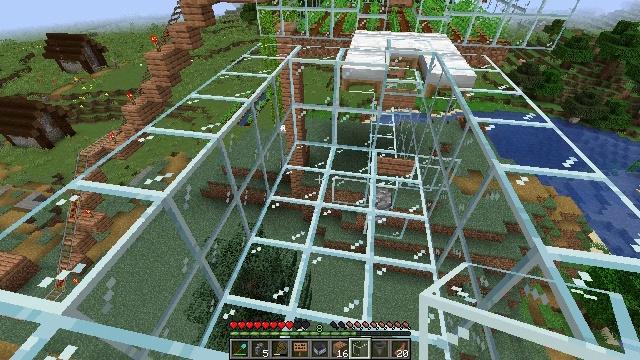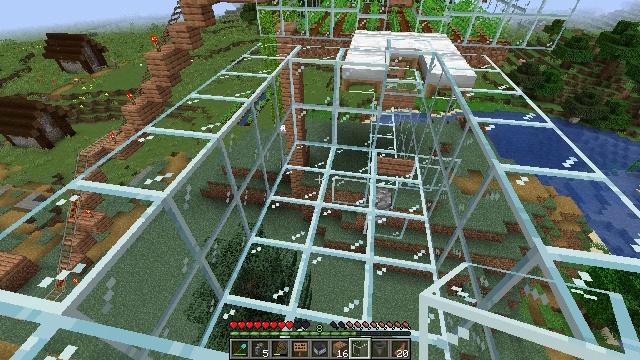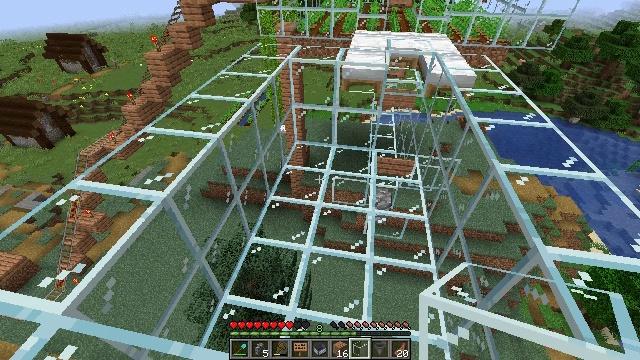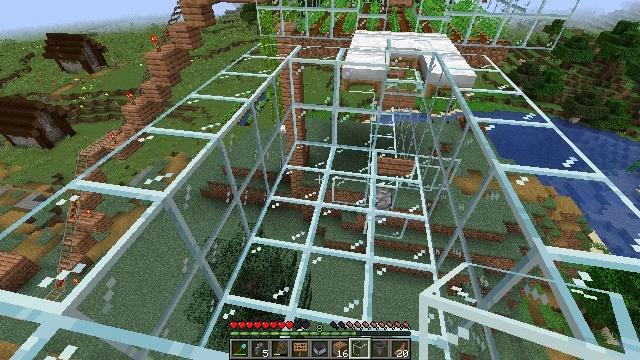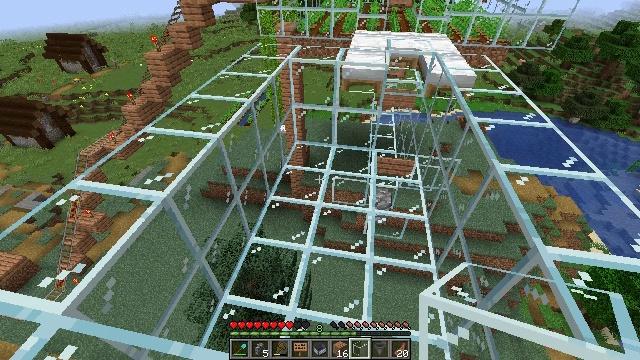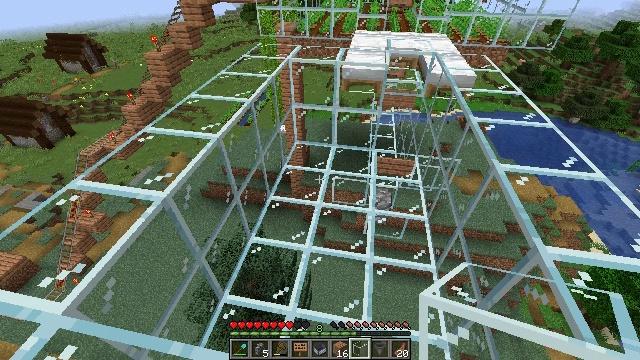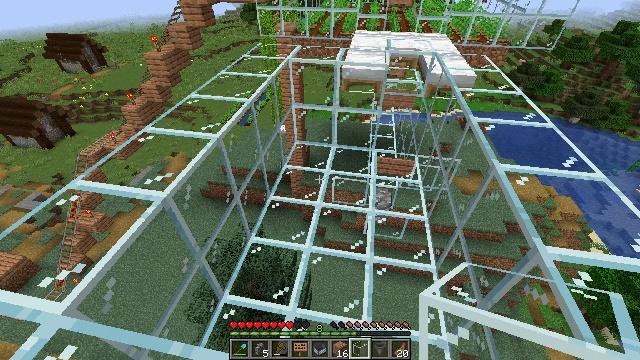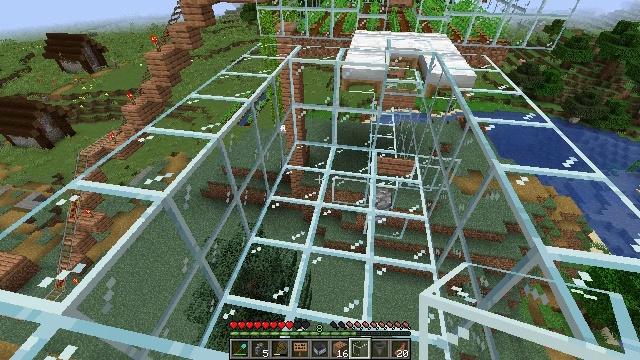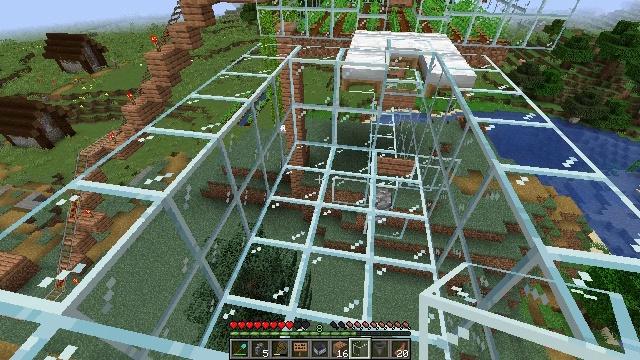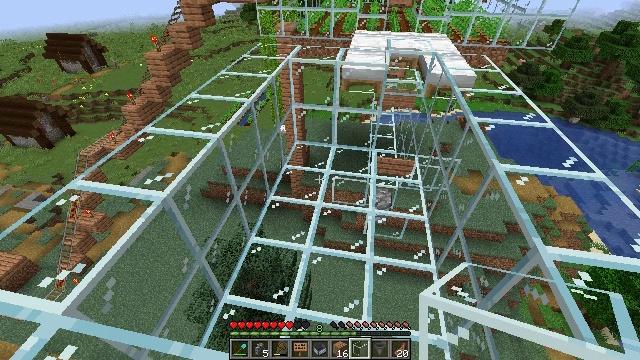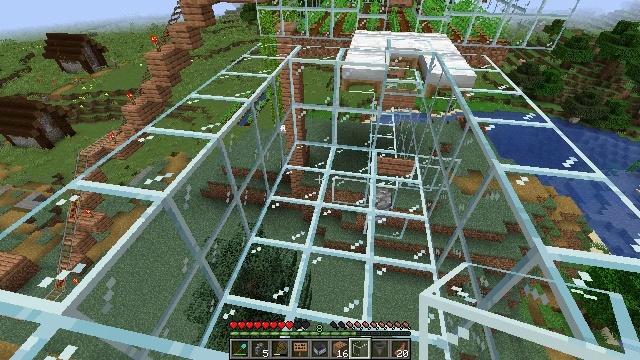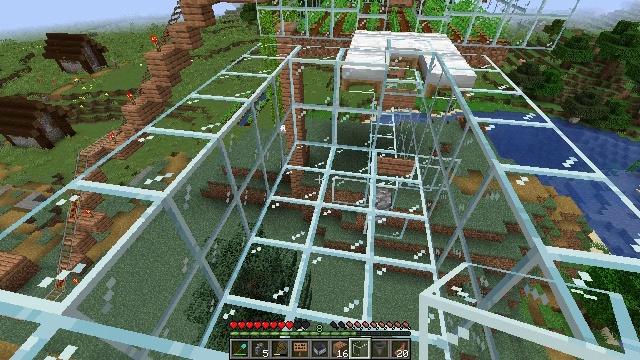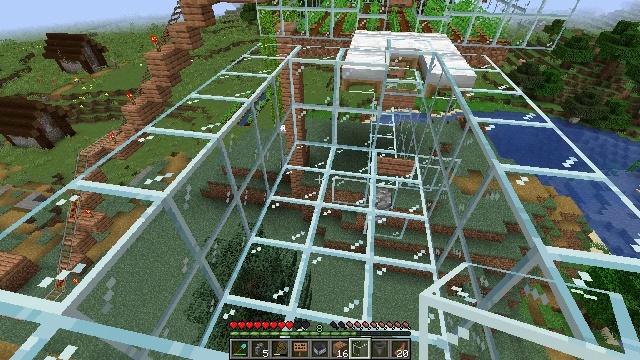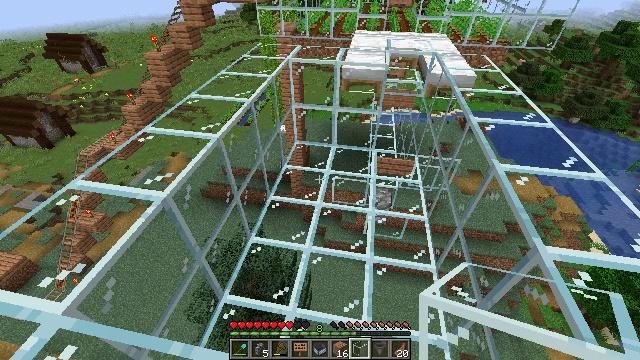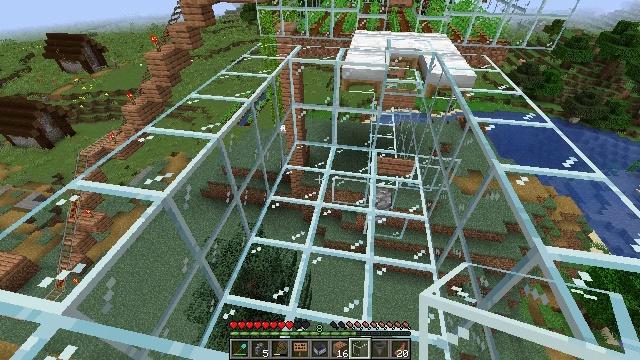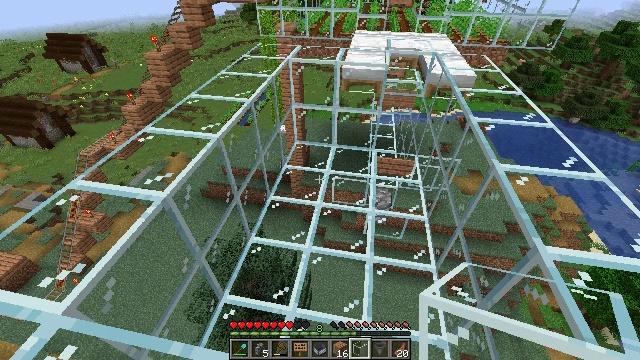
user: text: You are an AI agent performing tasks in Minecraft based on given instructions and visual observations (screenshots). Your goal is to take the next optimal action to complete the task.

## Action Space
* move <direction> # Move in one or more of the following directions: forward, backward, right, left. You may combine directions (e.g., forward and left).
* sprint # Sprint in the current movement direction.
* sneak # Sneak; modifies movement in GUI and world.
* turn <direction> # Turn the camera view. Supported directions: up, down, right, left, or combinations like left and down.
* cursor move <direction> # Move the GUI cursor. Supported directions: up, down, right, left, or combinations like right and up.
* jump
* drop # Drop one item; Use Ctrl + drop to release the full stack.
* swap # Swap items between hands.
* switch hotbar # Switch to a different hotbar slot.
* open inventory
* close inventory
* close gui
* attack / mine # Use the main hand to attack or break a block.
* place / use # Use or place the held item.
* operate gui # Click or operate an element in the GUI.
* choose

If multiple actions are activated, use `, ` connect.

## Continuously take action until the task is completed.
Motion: motion action
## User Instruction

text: Attack the jungle planks to collect them.
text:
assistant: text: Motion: no_op
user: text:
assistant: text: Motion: no_op
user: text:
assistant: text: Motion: no_op
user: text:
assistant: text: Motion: no_op
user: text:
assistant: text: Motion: no_op
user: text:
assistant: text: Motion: no_op
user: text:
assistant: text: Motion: no_op
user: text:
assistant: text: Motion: no_op
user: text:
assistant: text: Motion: no_op
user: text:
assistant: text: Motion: no_op
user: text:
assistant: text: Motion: no_op
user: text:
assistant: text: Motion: no_op
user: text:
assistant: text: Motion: no_op
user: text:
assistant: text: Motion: no_op
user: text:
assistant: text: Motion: no_op
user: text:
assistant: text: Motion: no_op
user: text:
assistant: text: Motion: no_op
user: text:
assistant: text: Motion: no_op
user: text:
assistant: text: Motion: no_op
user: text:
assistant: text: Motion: no_op
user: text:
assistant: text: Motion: no_op
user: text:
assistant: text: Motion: no_op
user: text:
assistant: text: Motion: no_op
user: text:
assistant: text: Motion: no_op
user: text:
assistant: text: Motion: no_op
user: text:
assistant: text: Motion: no_op
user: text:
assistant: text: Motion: no_op
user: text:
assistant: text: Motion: no_op
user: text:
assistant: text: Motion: no_op
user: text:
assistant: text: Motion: no_op